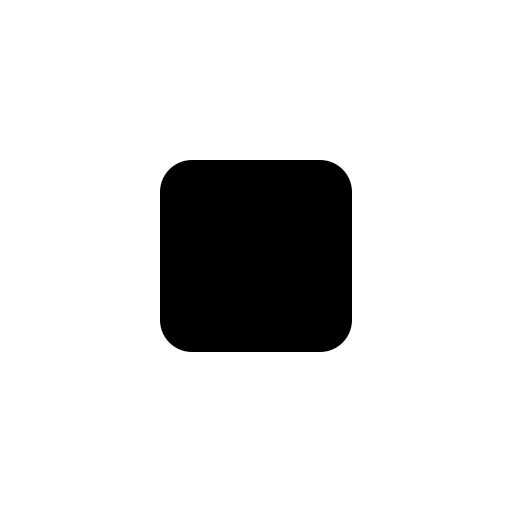
black small square flat